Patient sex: M
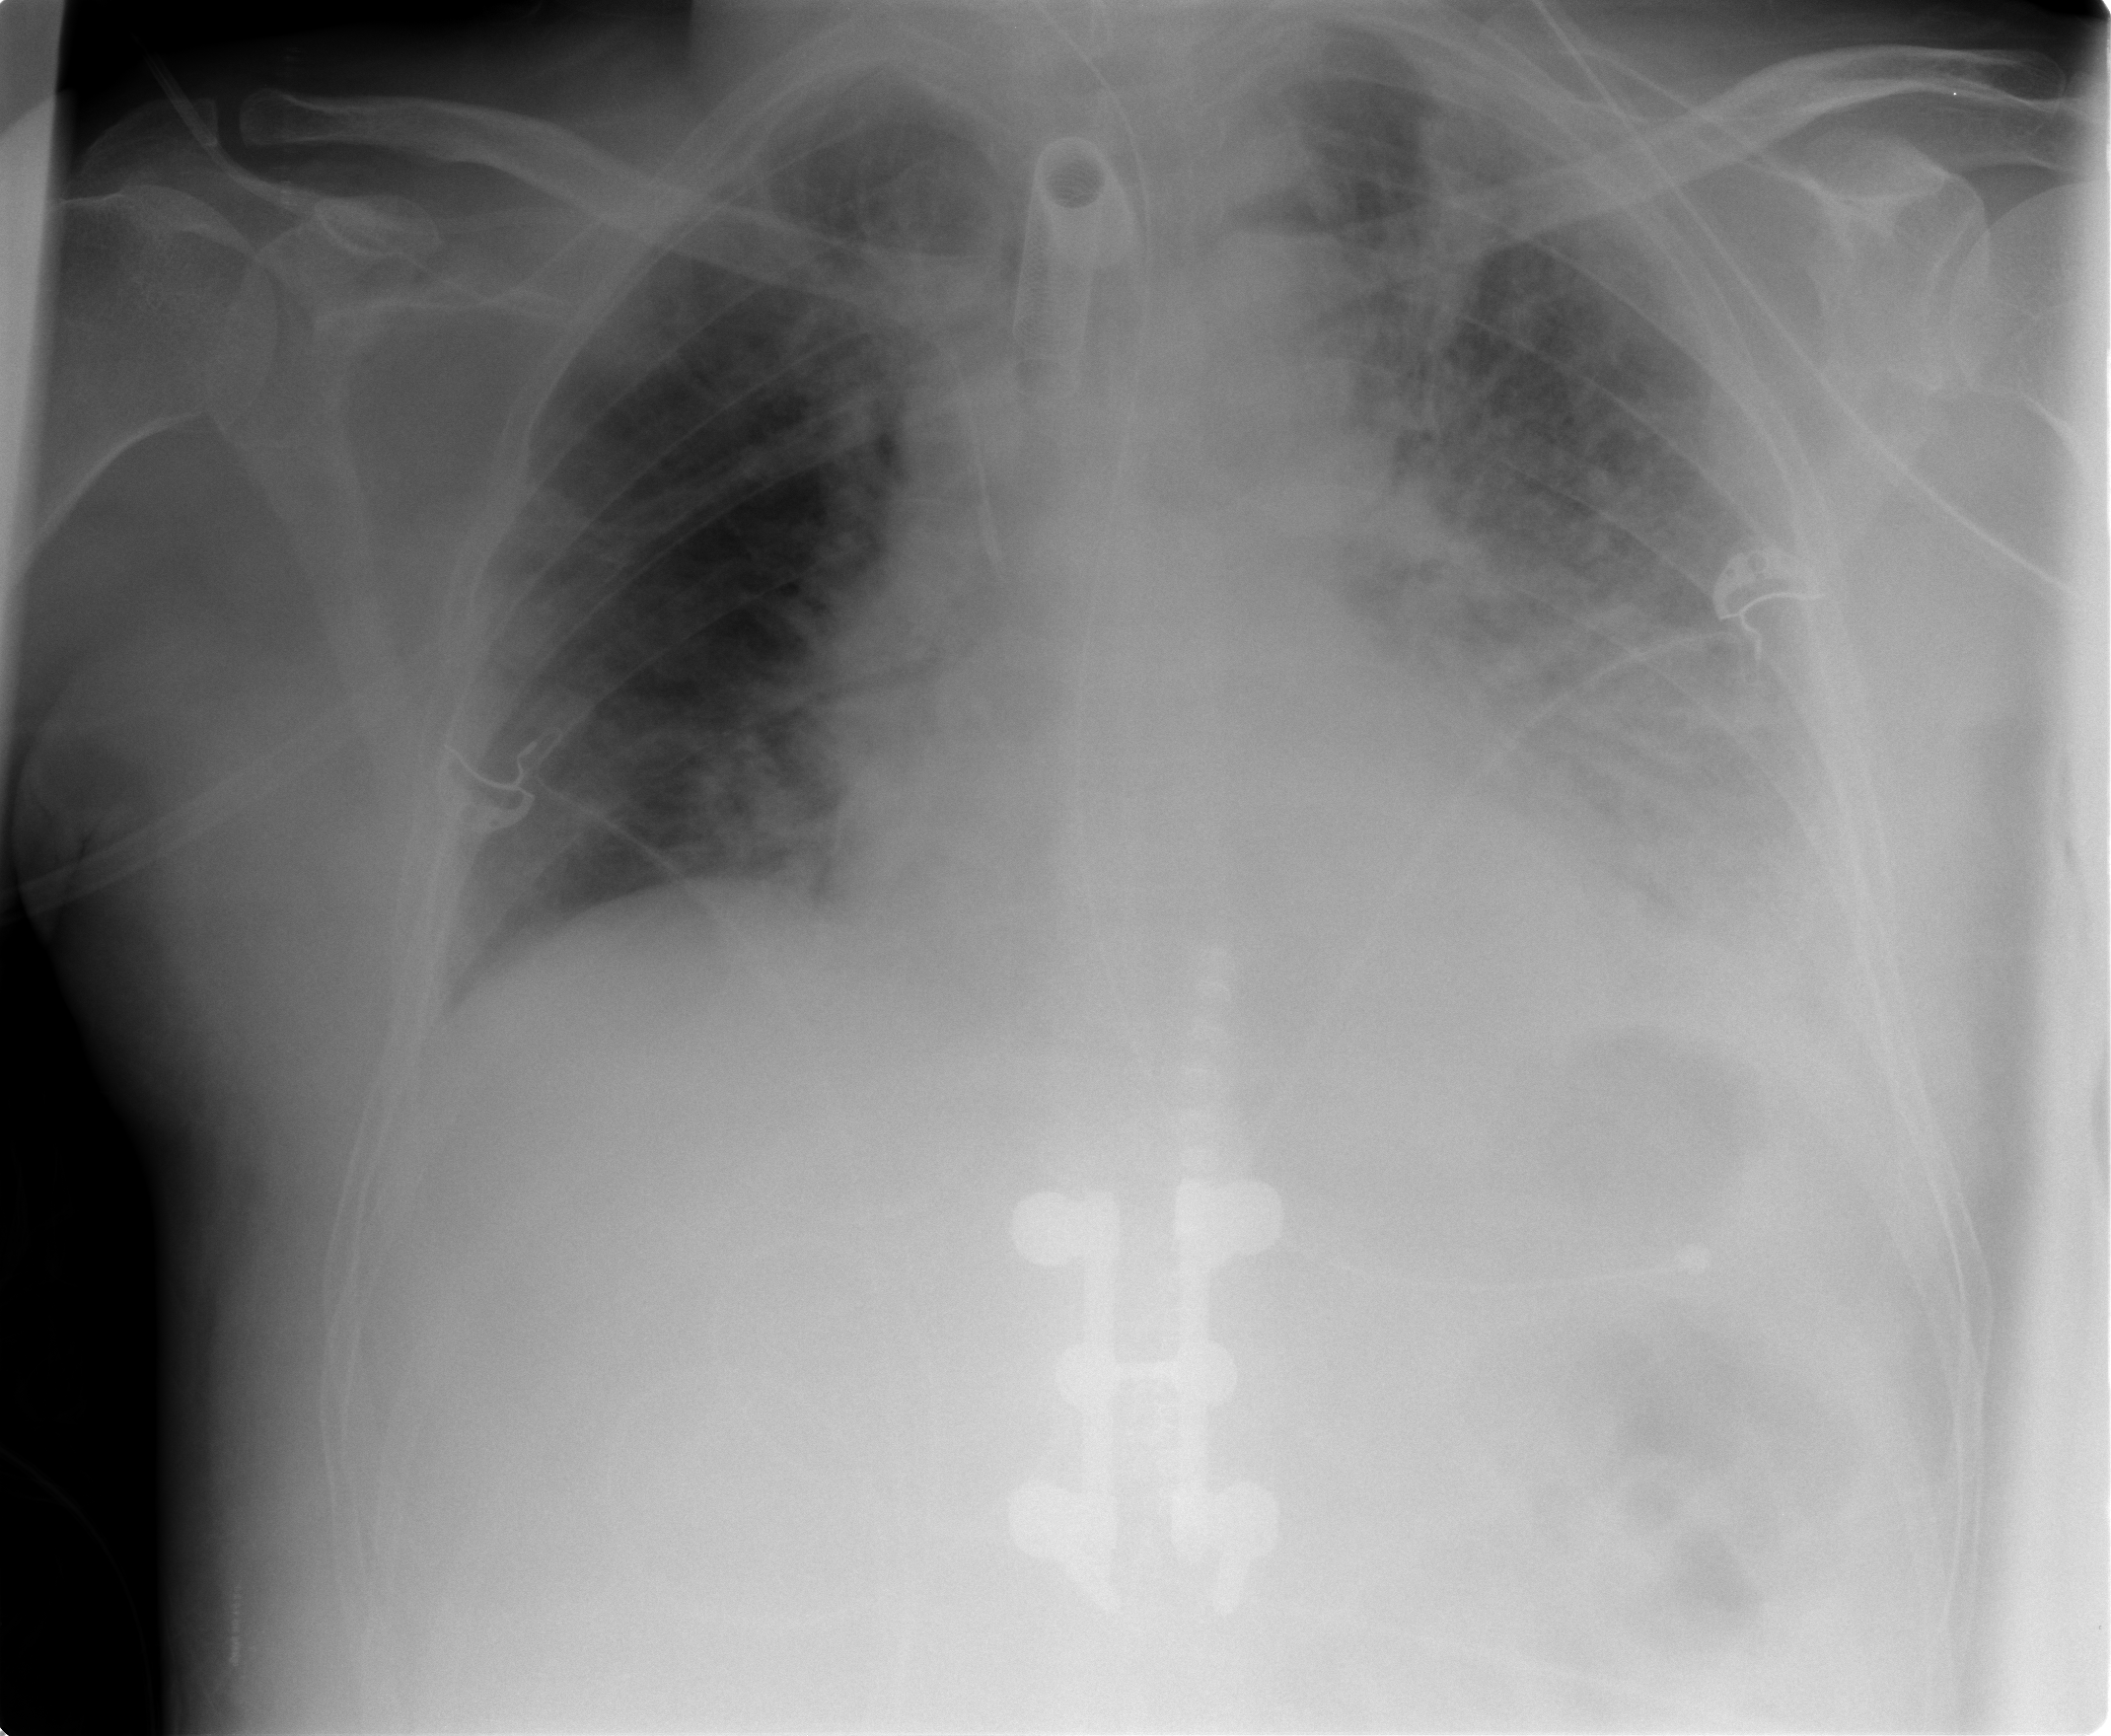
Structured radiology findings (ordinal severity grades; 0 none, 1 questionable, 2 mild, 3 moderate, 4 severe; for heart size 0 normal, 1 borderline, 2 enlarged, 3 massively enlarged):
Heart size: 0
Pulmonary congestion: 3
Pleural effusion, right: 2
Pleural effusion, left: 3
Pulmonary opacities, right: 2
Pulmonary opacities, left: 3
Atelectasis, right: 2
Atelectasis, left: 3